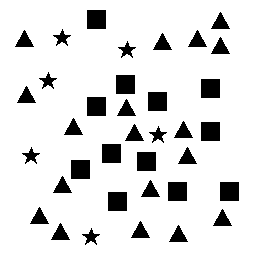
Squares: 12
Triangles: 18
Stars: 6
Total shapes: 36